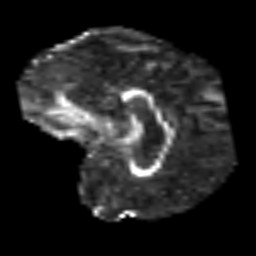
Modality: FA
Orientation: sagittal
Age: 40
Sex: male
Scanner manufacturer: siemens
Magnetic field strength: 3 T
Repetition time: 3.2 s
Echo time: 0.081 s